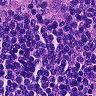
Metastatic tissue present: no